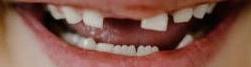
Condition: hypodontia